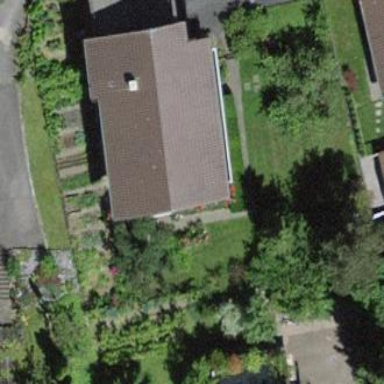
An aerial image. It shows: Simple house.